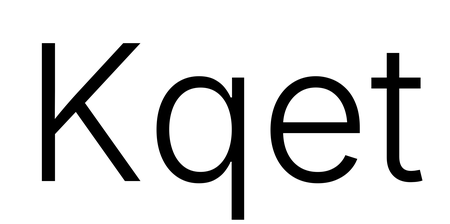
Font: Inter_Light